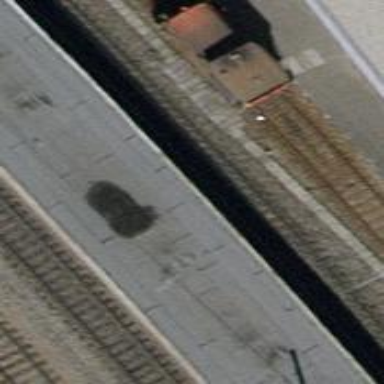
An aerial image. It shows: Stop position for public transport on the railway.